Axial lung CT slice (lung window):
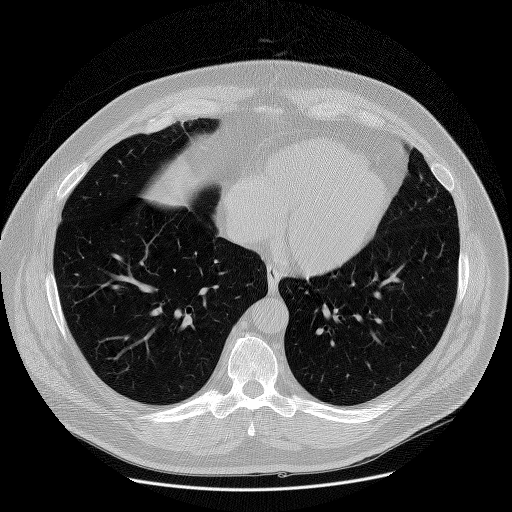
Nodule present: no